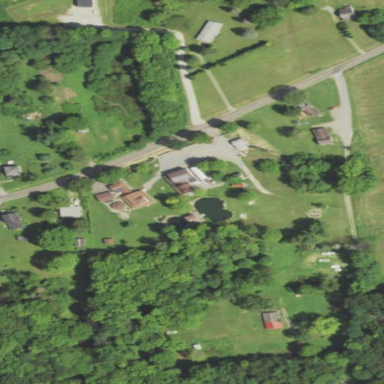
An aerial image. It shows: Guest house that serves as bed and breakfast.